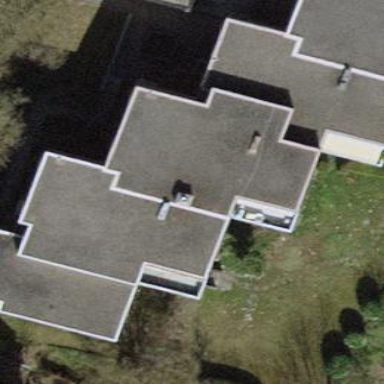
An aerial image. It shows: Flat-roofed building.